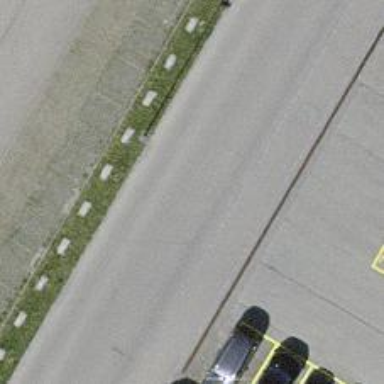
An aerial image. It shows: Parking aisle designated as service road.